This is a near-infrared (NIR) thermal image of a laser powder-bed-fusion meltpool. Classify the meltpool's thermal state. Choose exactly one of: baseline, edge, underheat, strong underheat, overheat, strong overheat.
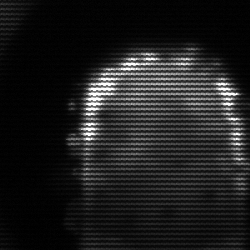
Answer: baseline